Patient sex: M
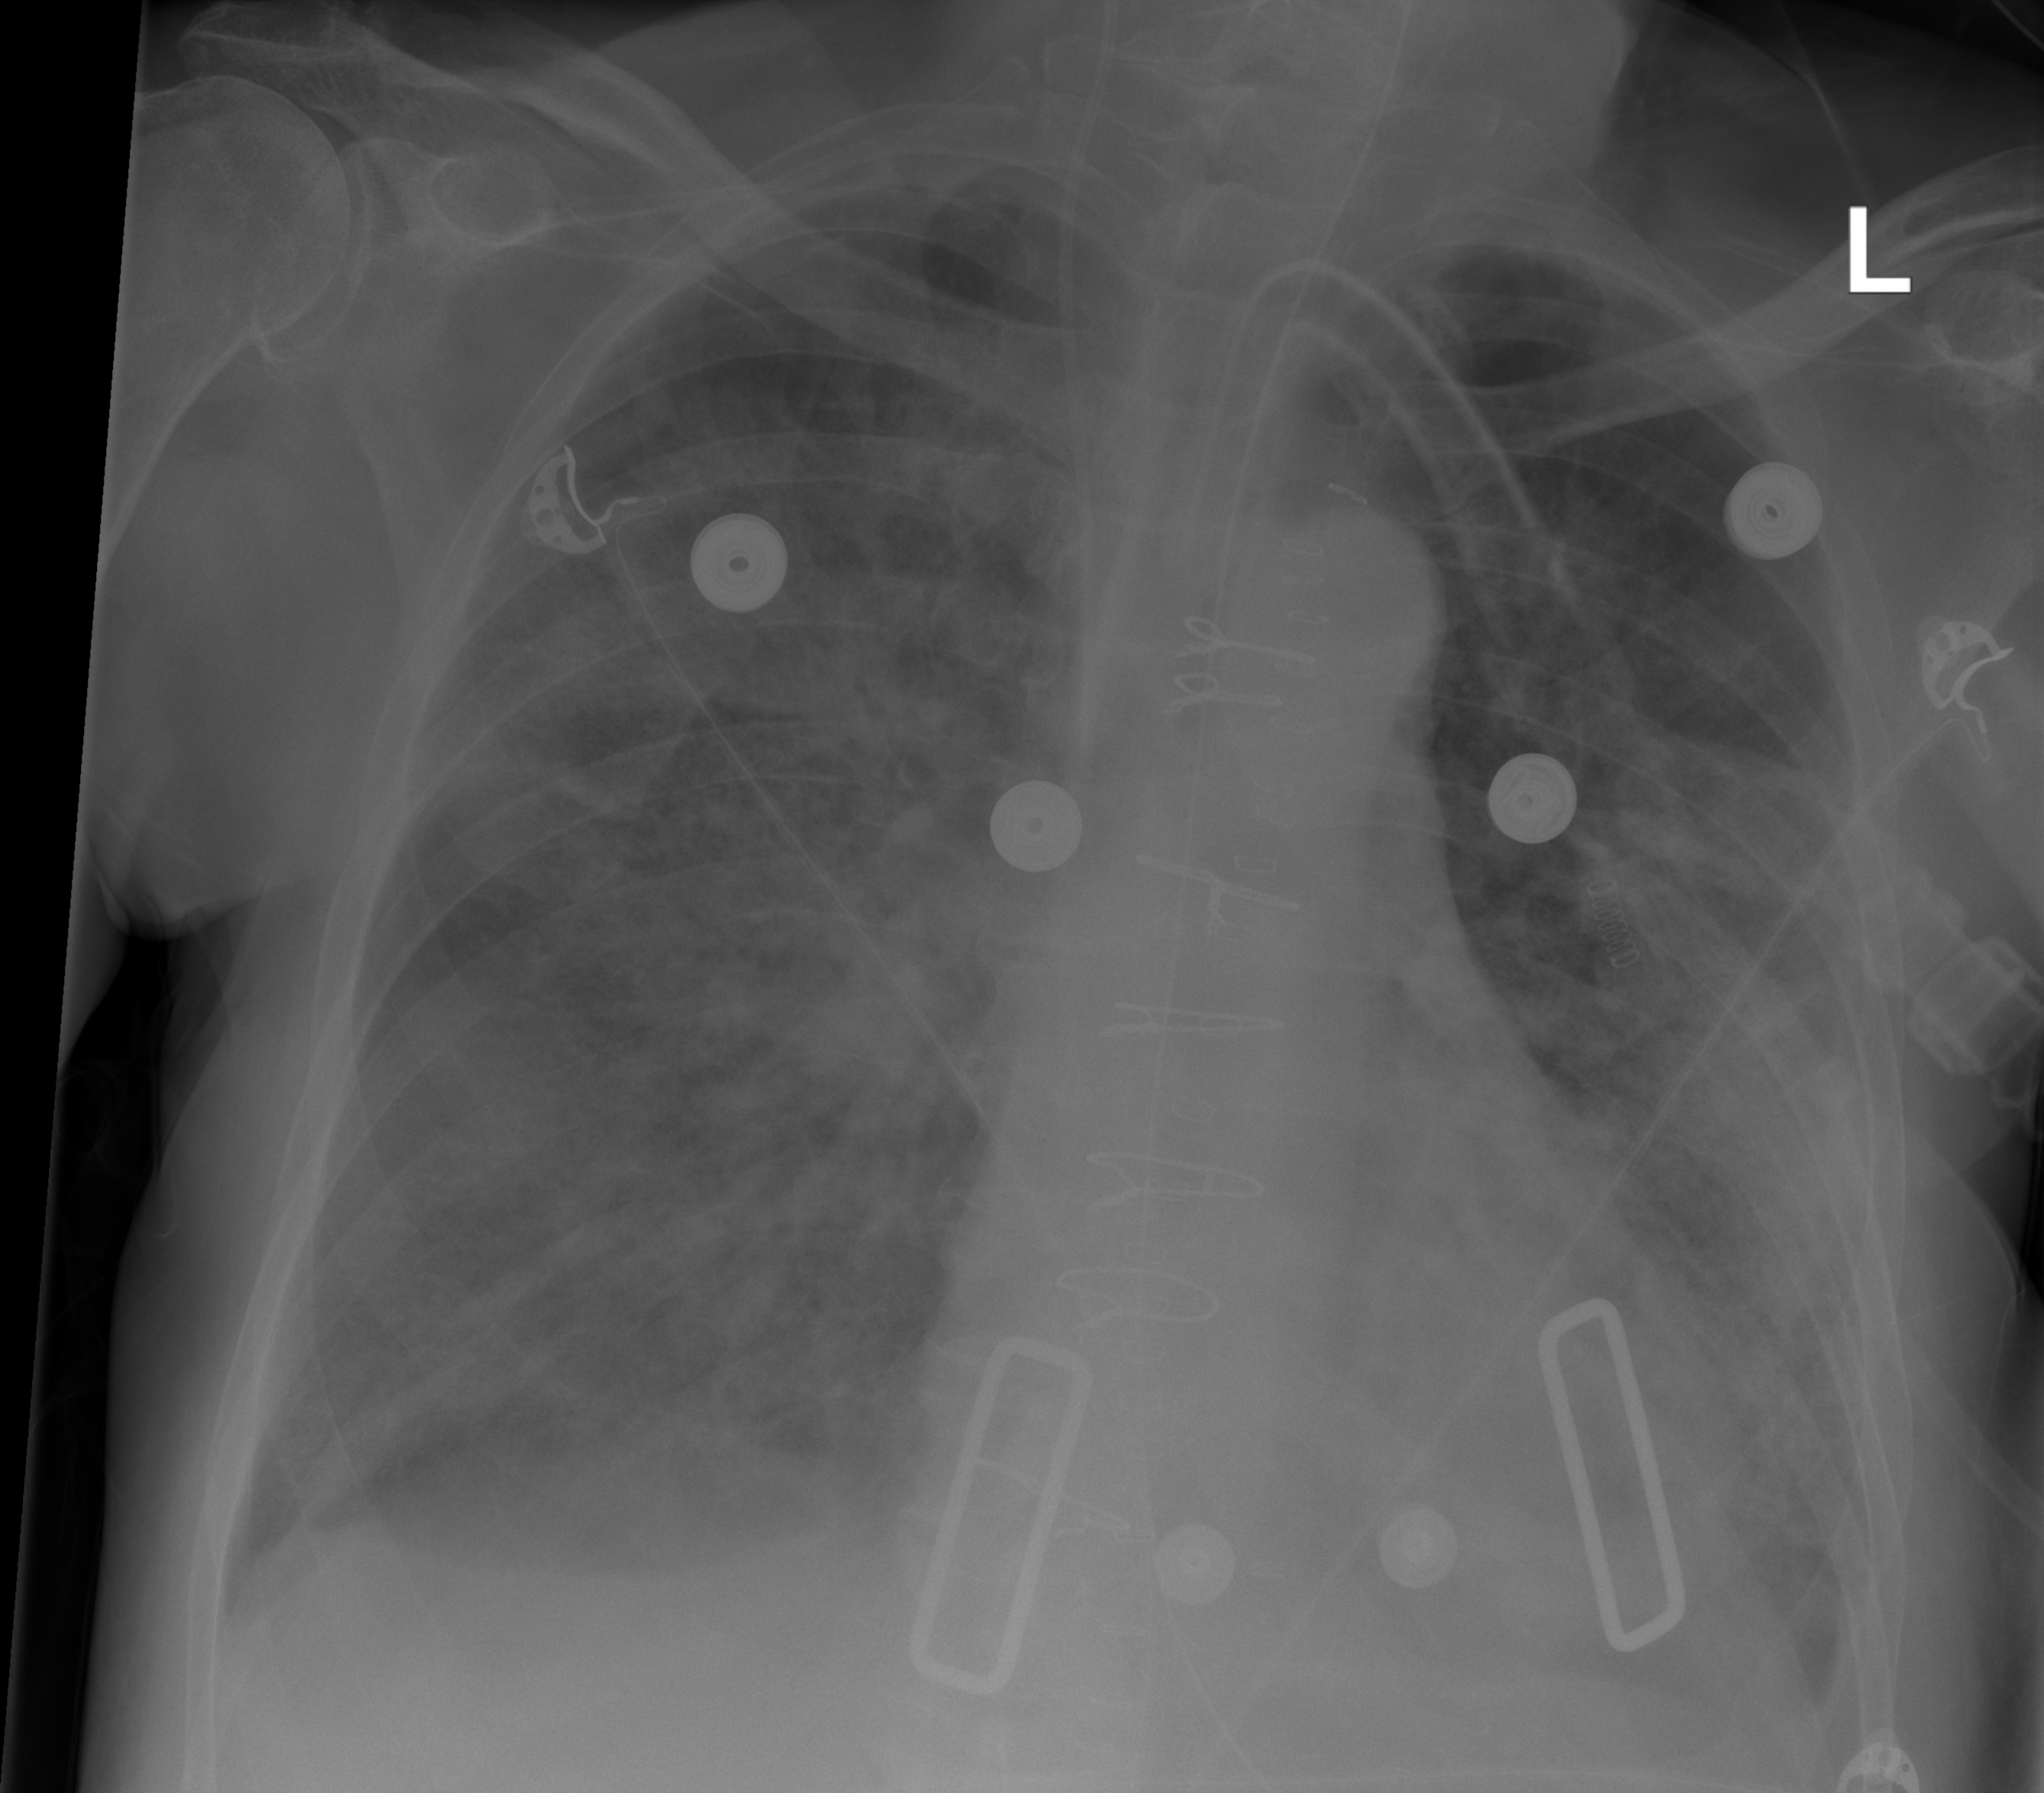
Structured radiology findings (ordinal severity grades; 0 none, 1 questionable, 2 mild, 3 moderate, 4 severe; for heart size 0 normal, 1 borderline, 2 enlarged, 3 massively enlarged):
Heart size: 0
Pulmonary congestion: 3
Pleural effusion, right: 2
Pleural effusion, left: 2
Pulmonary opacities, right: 3
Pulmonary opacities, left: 2
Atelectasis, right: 3
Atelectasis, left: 2